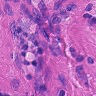
Metastatic tissue present: no